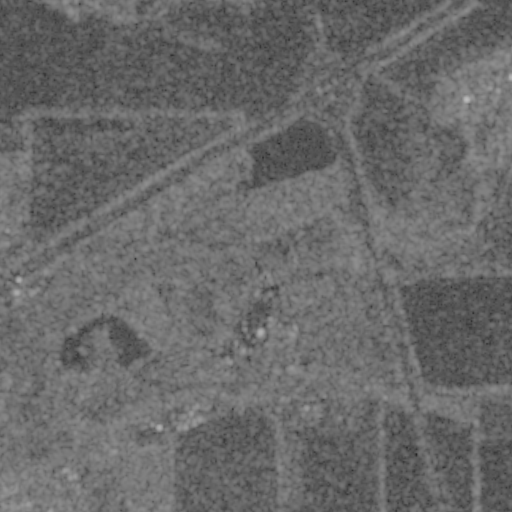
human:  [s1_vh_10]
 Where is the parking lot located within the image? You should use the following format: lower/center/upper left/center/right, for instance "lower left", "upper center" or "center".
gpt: The parking lot is located in the lower center of the image.
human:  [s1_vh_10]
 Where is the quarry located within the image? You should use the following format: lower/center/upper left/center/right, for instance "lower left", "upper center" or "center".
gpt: The quarry is located in the lower center of the image.
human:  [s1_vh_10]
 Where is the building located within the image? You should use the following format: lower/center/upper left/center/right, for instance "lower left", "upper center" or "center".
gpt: There is no building in the image.

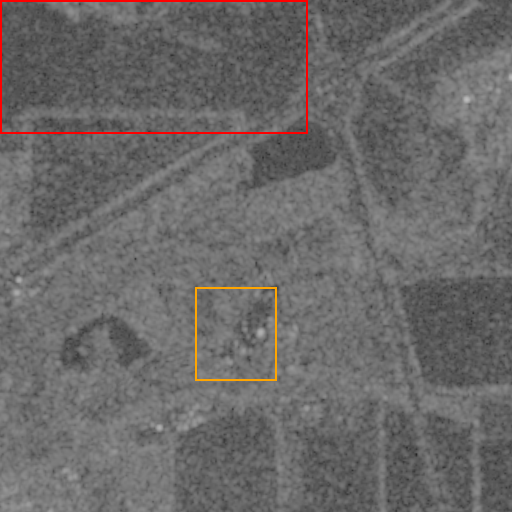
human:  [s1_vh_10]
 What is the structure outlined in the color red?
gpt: The structure outlined in red is a crop field.
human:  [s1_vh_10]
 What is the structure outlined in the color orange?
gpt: The structure outlined in orange is a quarry.
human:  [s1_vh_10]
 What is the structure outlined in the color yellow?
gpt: There is no yellow outline.